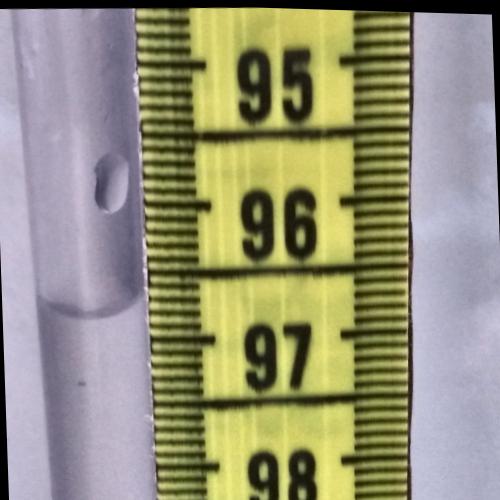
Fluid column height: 96.8 cm